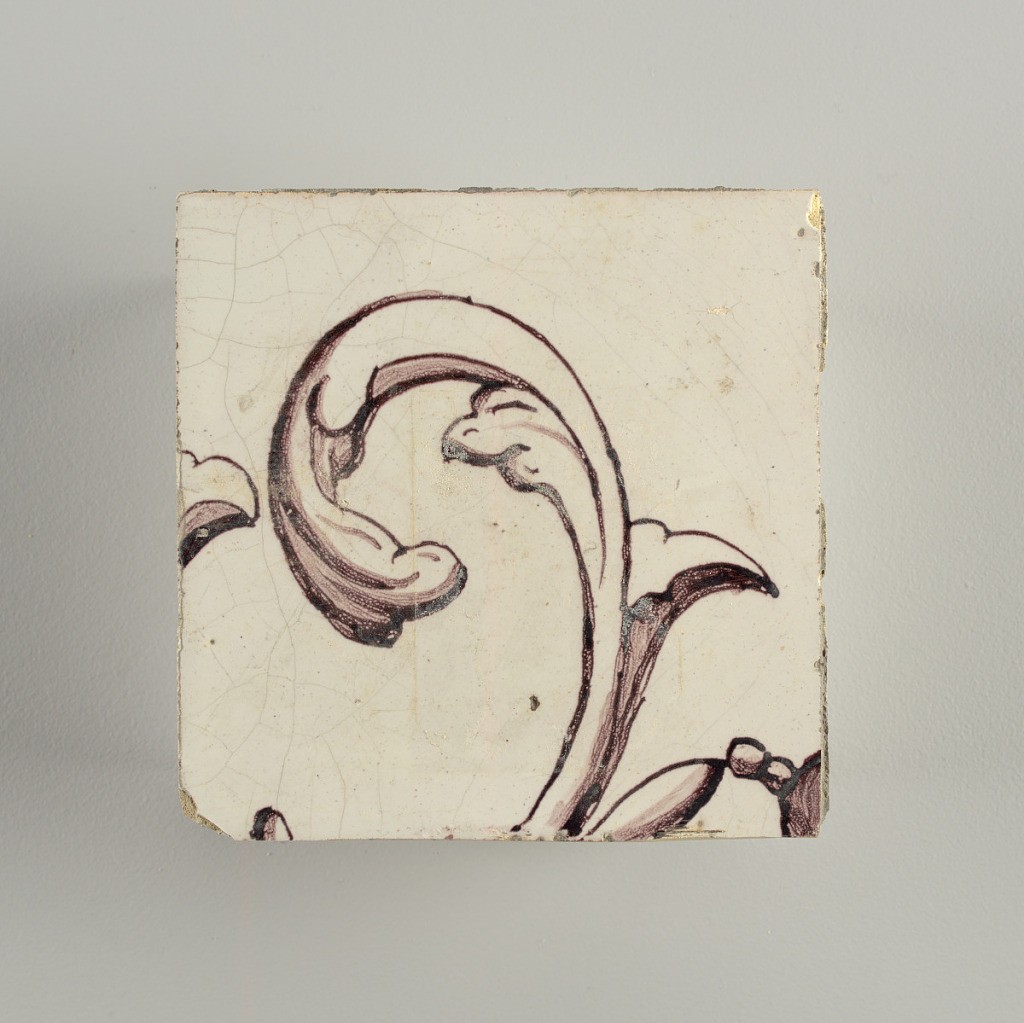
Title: Wall facing
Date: ca. 1725
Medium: tin-glazed earthenware, underglaze
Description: Running design for a frieze or a dado, composed of scrolls of foliage and strapwork, and four repeating motifs--a seated woman in a small upright oval medallion, a putto seated on a rocailled base, and strapwork in axial pattern.  The various panels, A to F, show various repeats of the same design, all being five tiles high and a varying number of tiles wide.